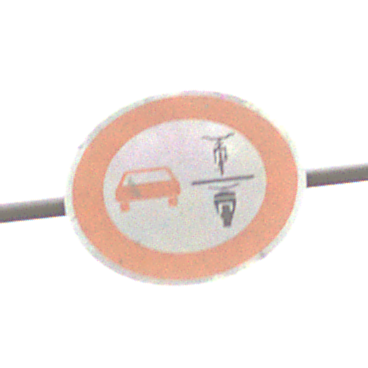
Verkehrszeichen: VerbotUeberholenEinspurigeFahrzeuge
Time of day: Midday
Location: Outdoor (Nature)
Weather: Overcast
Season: NotSpecified
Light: Natural